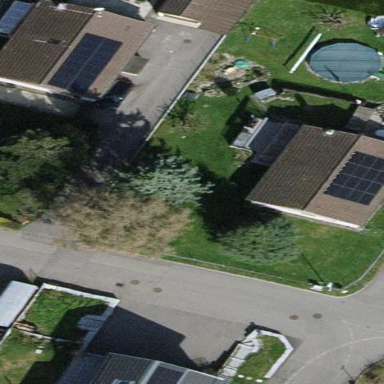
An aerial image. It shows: Simple house.